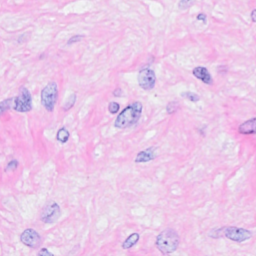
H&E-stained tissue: Breast